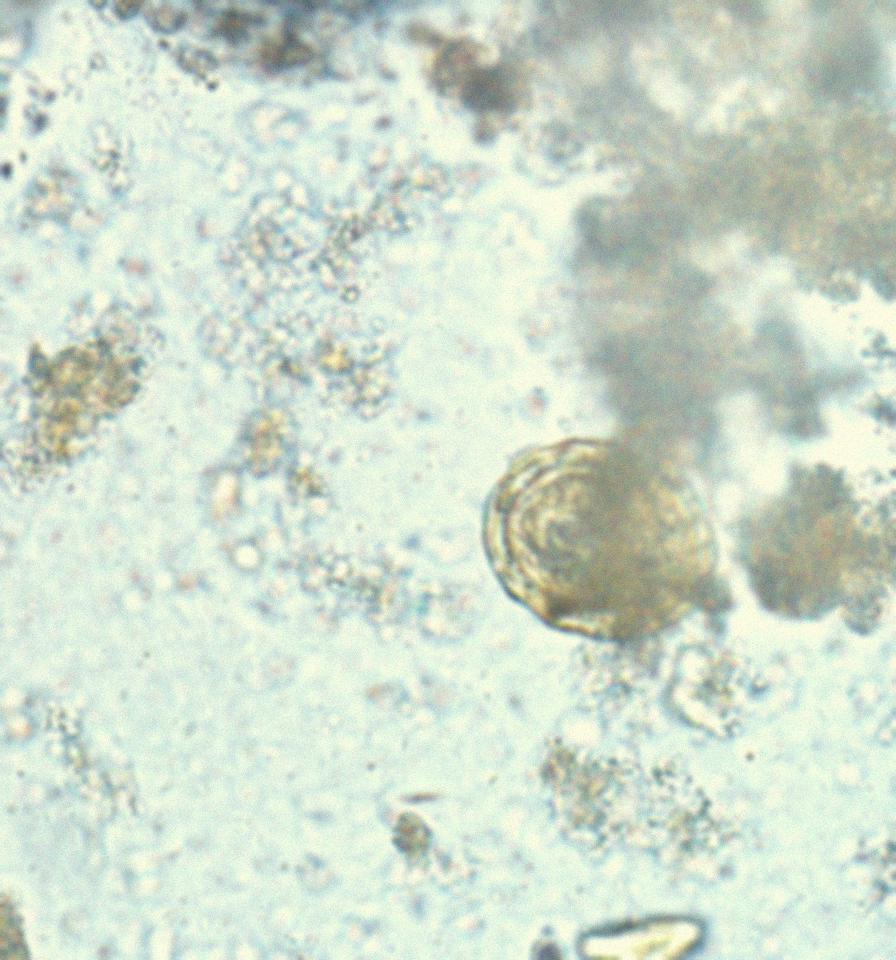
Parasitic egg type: Ascaris lumbricoides